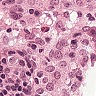
Metastatic tissue present: no